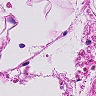
Metastatic tissue present: no